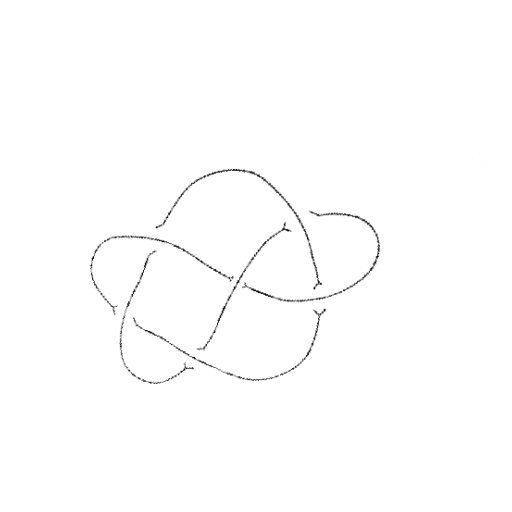
Crossing number: 6